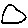
Label: circle